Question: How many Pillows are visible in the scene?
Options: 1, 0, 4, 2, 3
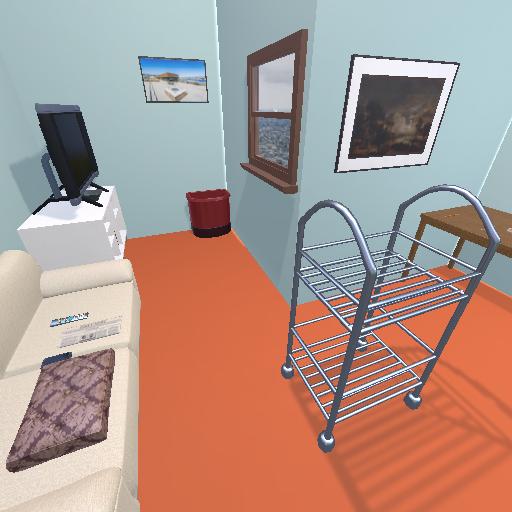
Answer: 1